Interaction volume radius: 5 \u00c5
Interaction volume height: 10 \u00c5
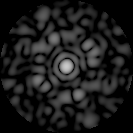
Disorder parameter: 0.8596